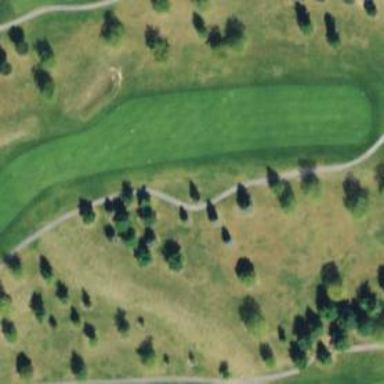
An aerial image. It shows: Golf fairway in the image.